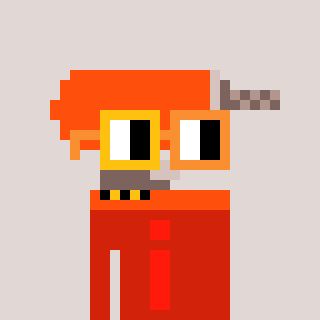
a pixel art character with square yellow and orange glasses, a drill-shaped head and a red-colored body on a warm background